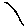
Label: line